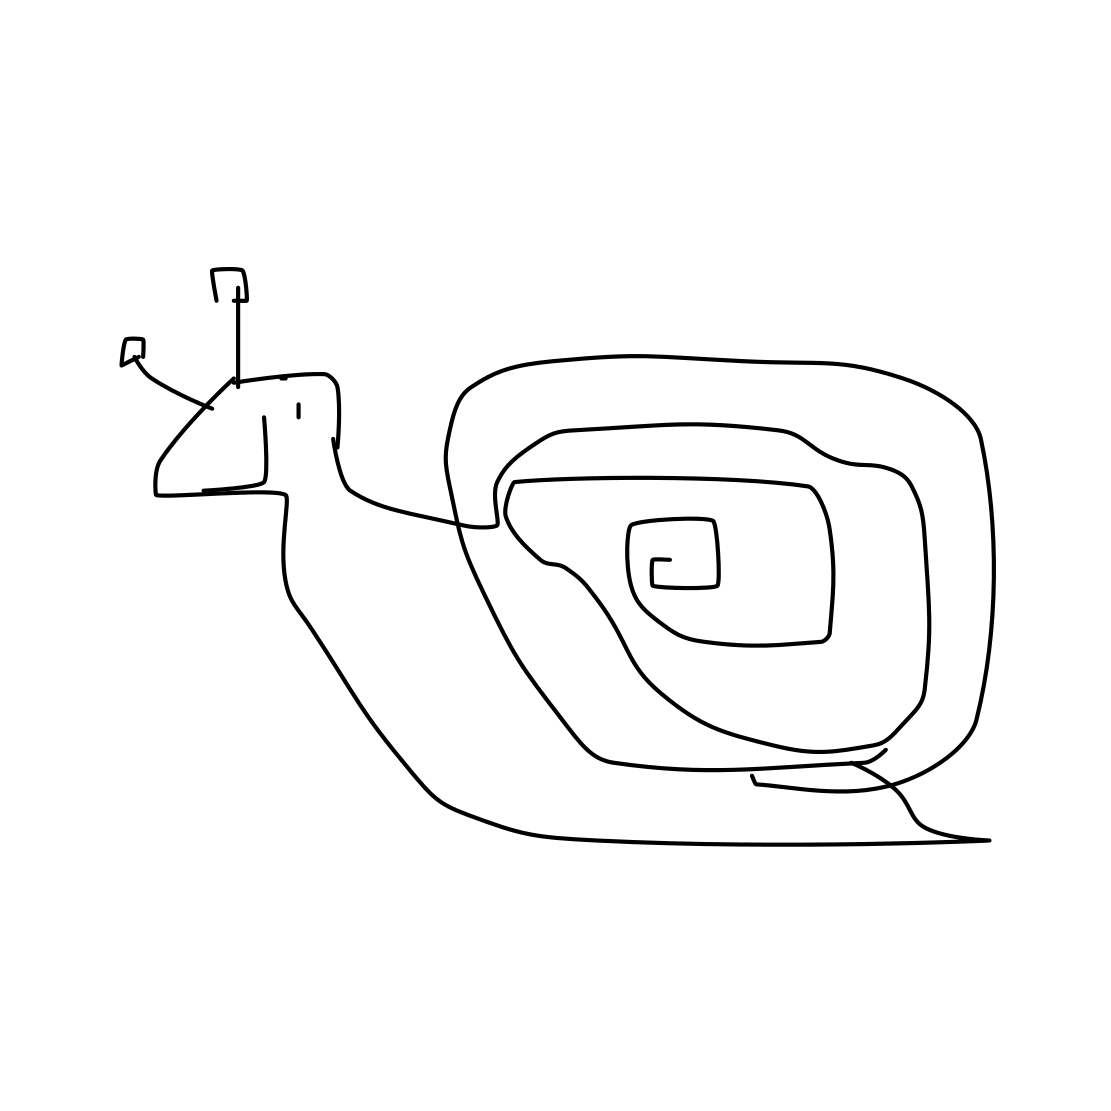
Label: snail